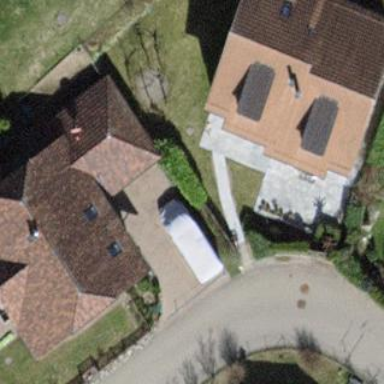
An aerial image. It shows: Semi-detached house.